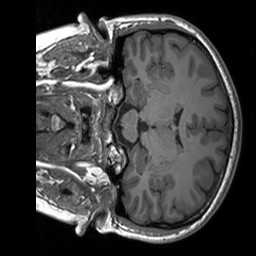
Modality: T1w
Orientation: coronal
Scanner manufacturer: siemens
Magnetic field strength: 3 T
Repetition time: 1.76 s
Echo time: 0.0022 s